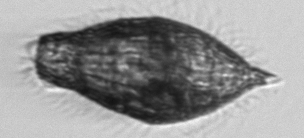
Label: Tiarina_fusus